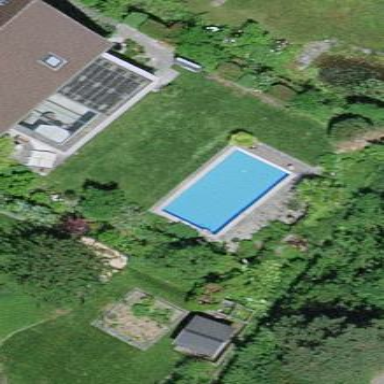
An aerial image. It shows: Swimming pool located in leisure land.